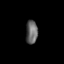
Tissue: prostate
Cell type: Epithelial cells
Senescence score: 0.09523
Nuclear area (px): 275
Mean DAPI intensity: 100.036